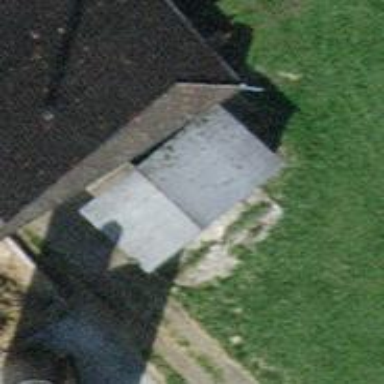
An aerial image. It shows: Shed.